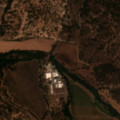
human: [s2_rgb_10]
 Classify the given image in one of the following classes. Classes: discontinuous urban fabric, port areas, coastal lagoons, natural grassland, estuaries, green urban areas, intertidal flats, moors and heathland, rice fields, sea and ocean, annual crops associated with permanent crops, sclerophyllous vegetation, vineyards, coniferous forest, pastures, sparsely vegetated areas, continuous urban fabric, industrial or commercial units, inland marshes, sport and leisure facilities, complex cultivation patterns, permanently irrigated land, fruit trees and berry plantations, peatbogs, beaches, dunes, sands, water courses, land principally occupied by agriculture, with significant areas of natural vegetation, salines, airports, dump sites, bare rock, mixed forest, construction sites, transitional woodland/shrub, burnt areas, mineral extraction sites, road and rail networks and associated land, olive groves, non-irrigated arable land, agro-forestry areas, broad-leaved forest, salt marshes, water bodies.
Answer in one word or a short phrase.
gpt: permanently irrigated land, olive groves, agro-forestry areas, mixed forest